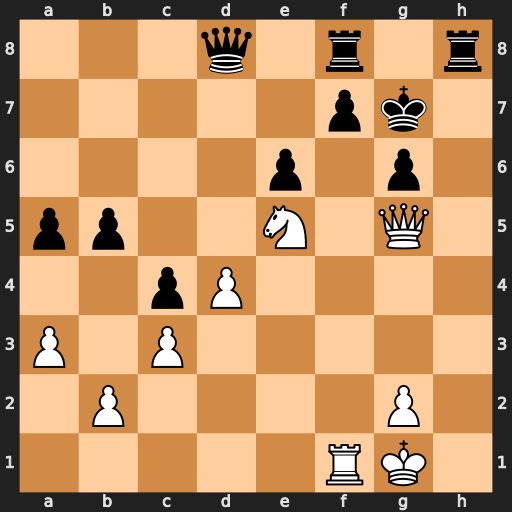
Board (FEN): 3q1r1r/5pk1/4p1p1/pp2N1Q1/2pP4/P1P5/1P4P1/5RK1
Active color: w
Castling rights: -
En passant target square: -
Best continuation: Rxf7+ Rxf7 Qxg6+ Kf8 Qxf7#